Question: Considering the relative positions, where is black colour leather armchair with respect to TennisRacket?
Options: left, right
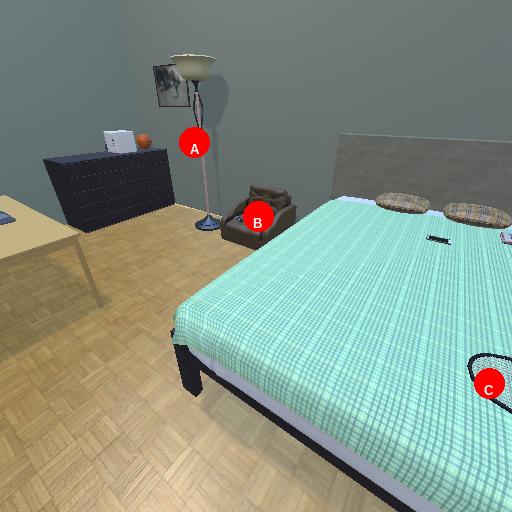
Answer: left